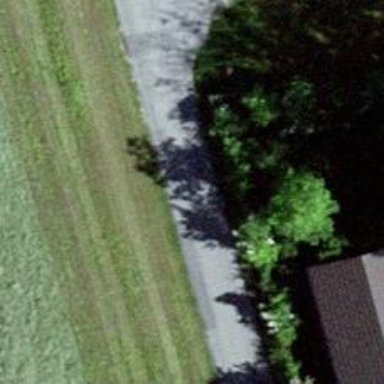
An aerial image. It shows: Asphalt track with grade1 quality.